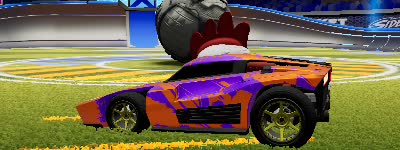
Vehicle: breakout